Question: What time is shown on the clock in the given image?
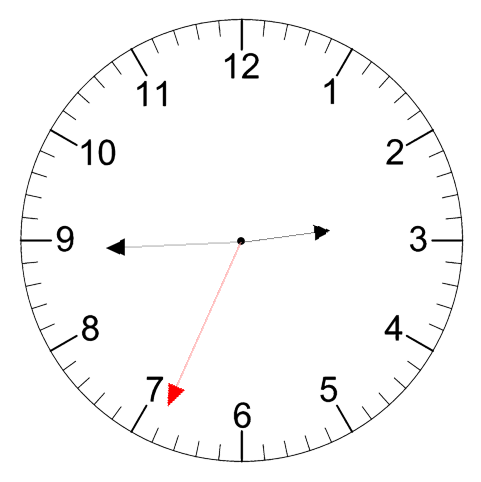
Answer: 02:44:34